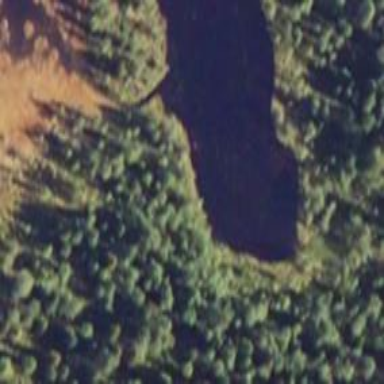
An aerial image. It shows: Peaceful pond surrounded by nature.